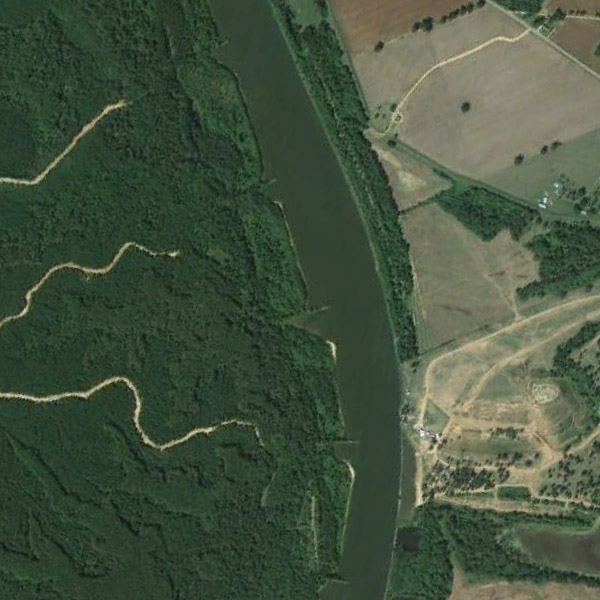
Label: River